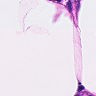
Metastatic tissue present: no